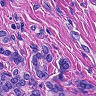
Metastatic tissue present: yes